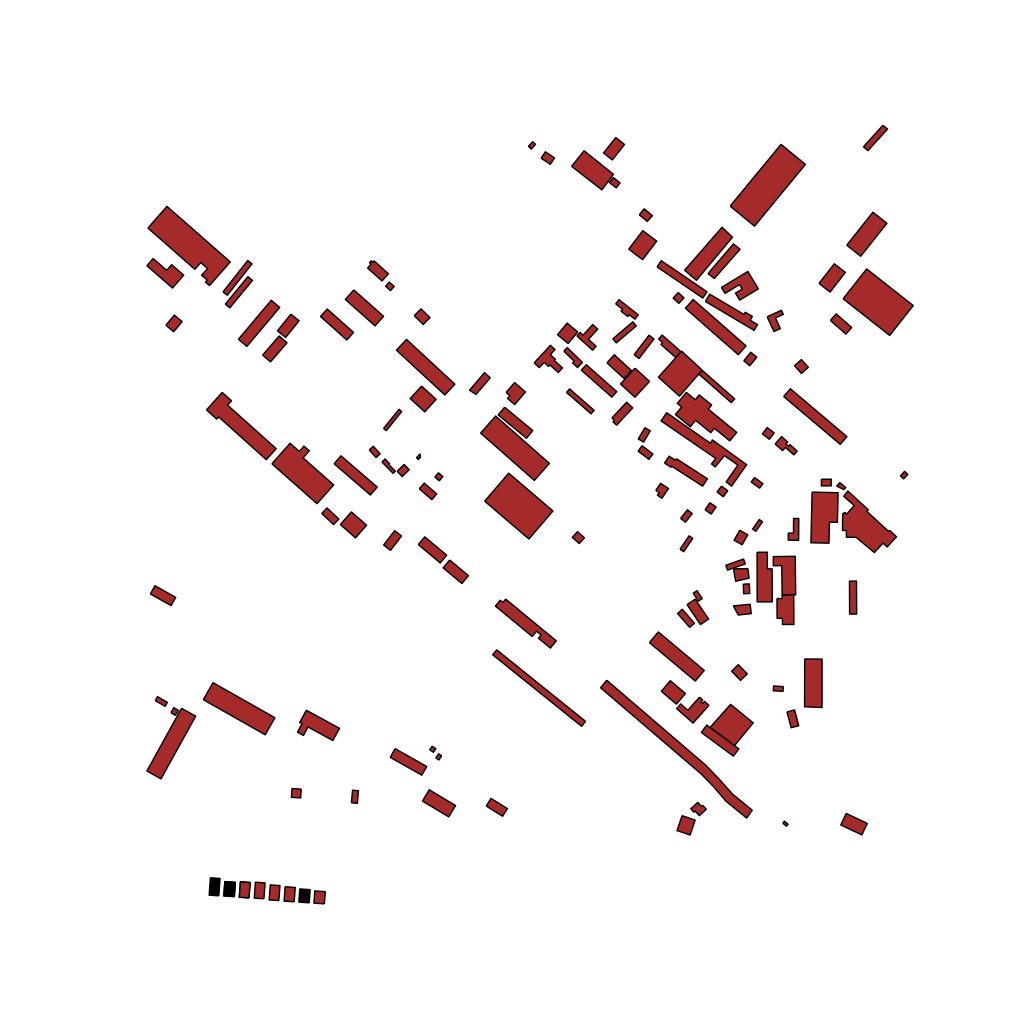
Tags: overhead vector_map, industrial, recreation, residential, individual_rise, low_rise, density_1, Building, Facility, 1.0 km²